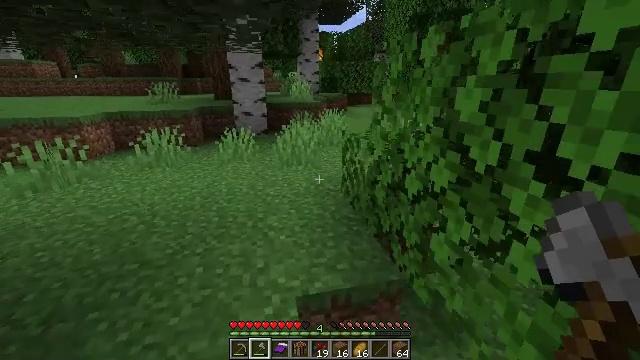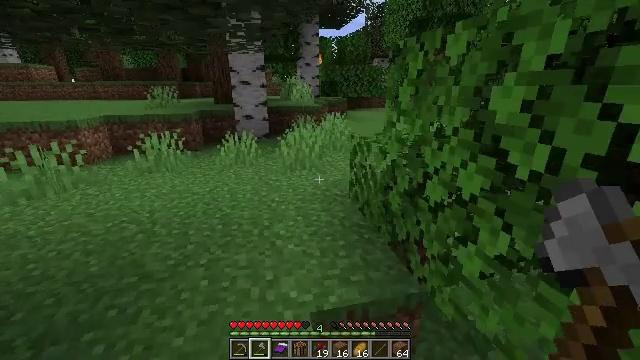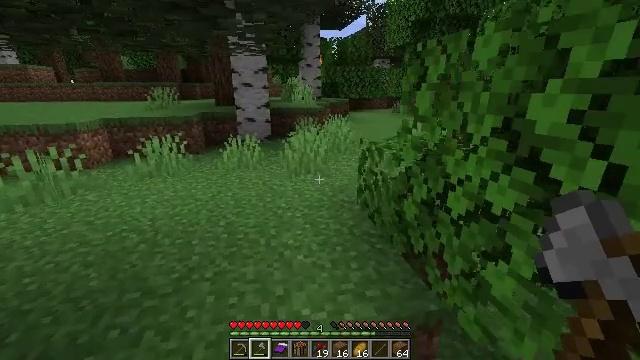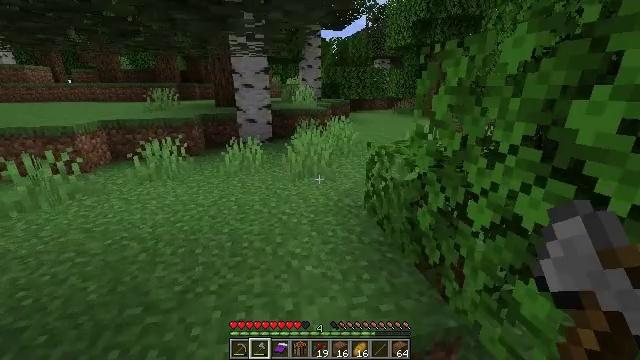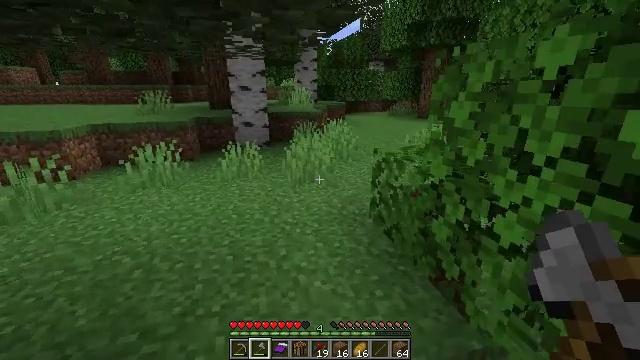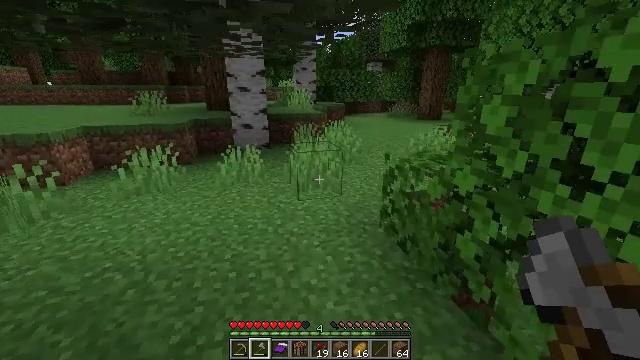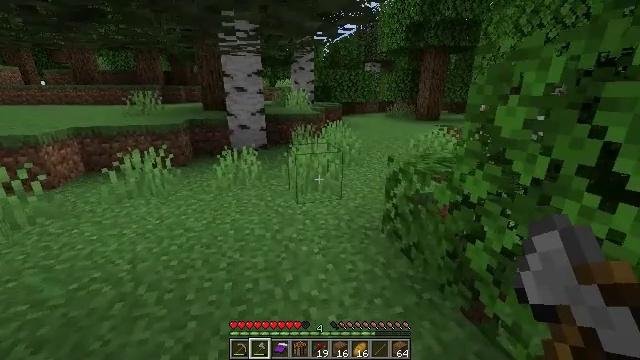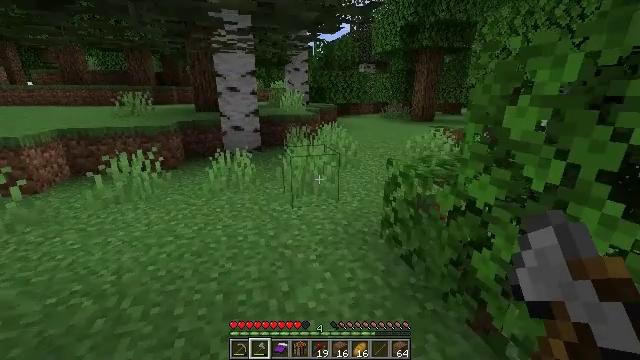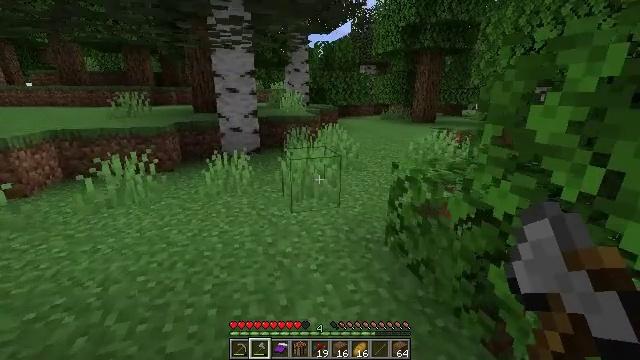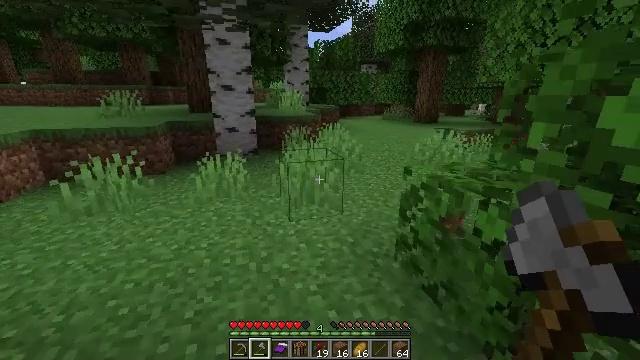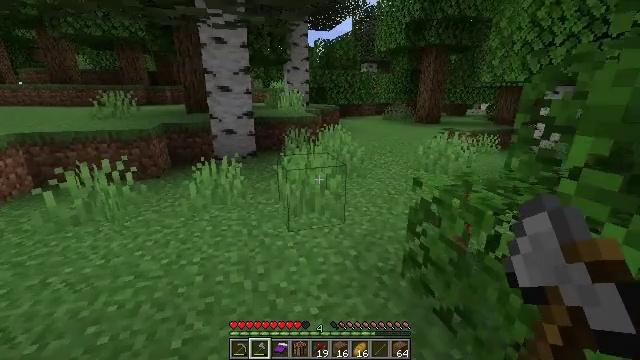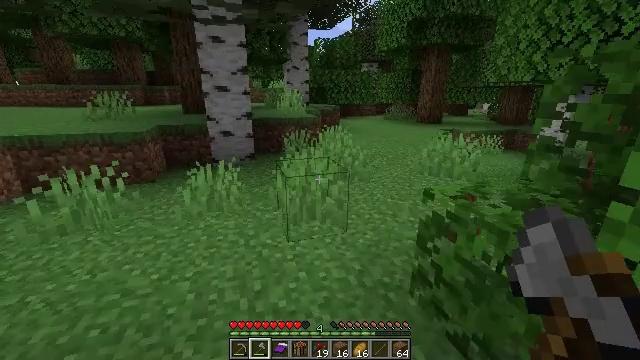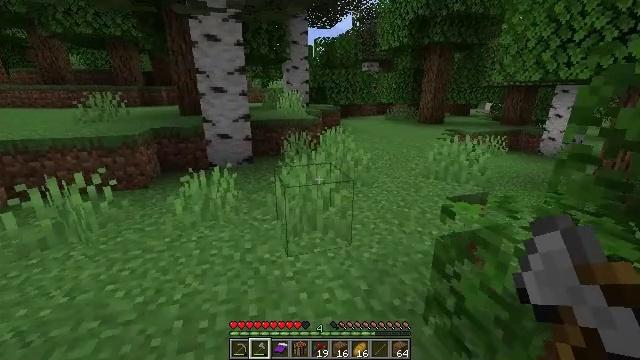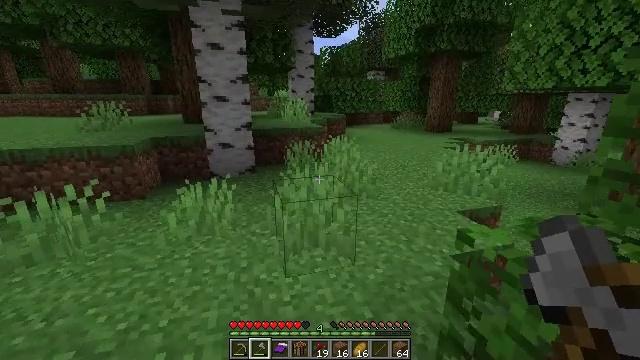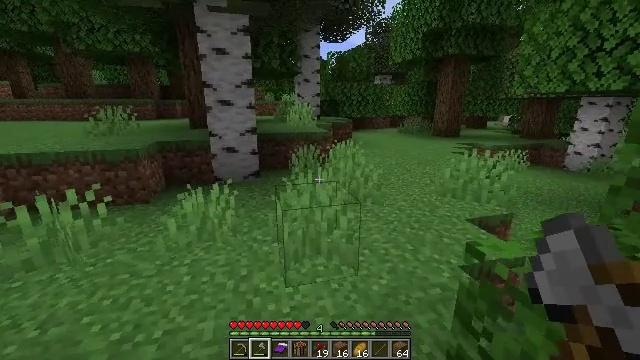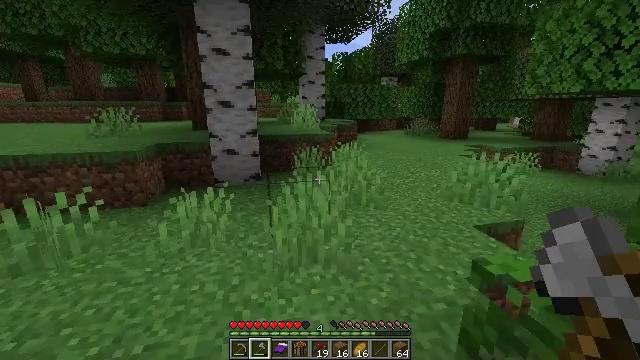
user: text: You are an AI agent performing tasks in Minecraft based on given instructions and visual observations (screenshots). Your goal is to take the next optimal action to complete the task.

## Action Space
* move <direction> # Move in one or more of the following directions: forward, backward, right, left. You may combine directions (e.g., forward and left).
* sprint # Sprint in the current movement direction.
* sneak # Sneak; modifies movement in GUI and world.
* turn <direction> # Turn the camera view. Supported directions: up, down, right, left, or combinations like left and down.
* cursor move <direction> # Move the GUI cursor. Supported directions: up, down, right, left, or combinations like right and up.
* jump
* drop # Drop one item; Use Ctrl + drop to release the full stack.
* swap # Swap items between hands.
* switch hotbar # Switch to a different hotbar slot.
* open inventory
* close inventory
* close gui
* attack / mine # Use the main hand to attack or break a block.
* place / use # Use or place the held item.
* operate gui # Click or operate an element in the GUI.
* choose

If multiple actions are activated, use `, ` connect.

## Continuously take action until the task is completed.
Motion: motion action
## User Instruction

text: Put out the fire.
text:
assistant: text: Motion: move forward and move left
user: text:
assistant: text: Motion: move forward and move left
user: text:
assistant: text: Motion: move forward and move left
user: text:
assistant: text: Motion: move forward and move left, turn right
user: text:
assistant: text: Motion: move forward
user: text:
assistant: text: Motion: move forward
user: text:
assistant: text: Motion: move forward, turn right
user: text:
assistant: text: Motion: move forward
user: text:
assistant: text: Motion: move forward
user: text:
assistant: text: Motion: move forward
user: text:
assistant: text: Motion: move forward
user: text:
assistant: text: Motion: move forward
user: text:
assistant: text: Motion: move forward and move right, turn left and up
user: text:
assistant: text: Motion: move forward and move right, turn left
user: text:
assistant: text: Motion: move forward and move right, turn left
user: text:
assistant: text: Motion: move forward and move right, turn left
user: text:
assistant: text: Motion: move forward and move right
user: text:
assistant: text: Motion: move forward and move right
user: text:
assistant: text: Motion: move forward and move right
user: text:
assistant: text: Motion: move forward and move right
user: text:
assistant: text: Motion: move forward and move right
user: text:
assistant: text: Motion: move forward and move right
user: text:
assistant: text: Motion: move forward and move right
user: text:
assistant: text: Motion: move forward and move right
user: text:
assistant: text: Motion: move forward and move right
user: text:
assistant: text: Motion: move forward and move right
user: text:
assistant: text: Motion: move forward and move right
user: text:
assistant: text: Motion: move forward and move right
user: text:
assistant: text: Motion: move forward and move right
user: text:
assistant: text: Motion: move forward and move right